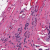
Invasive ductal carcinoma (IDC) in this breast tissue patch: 1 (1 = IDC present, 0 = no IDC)